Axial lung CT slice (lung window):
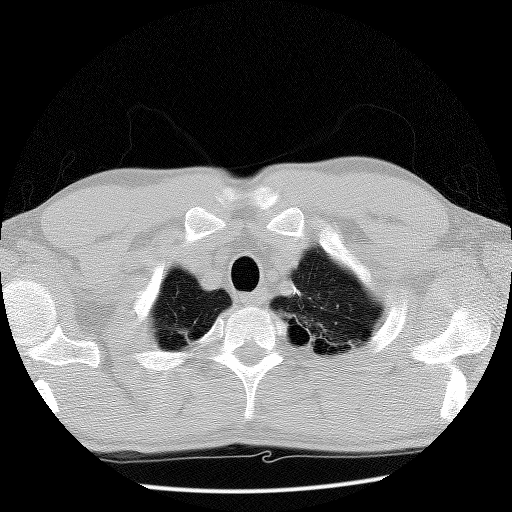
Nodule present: no